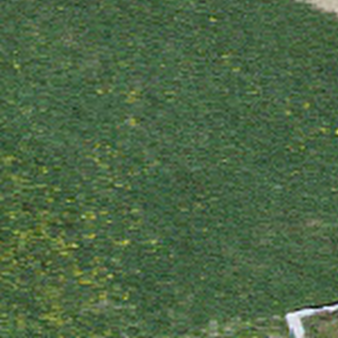
Label: other